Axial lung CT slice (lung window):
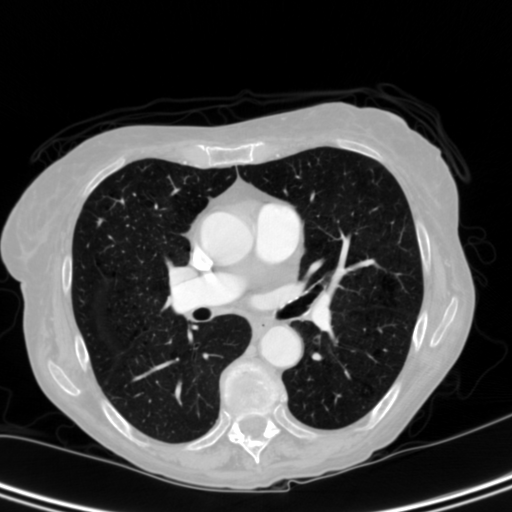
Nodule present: no